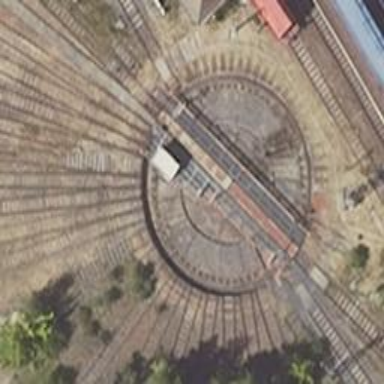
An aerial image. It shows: Railway yard in service.